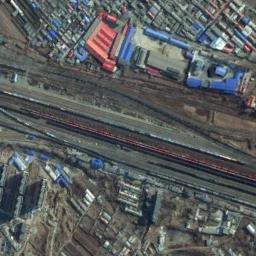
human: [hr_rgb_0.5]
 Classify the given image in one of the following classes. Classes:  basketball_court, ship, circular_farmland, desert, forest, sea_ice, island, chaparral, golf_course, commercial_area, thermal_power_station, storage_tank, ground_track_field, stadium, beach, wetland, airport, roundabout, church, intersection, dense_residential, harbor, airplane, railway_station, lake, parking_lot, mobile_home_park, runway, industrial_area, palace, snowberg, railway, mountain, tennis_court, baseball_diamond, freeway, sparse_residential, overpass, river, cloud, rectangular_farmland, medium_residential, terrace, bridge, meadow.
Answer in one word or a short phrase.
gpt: railway